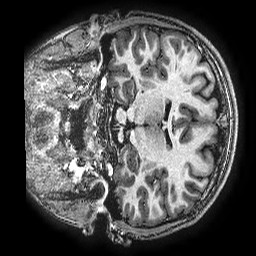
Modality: T1w
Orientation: coronal
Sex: male
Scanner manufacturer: ge
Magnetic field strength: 3 T
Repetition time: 0.00766 s
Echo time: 0.003476 s